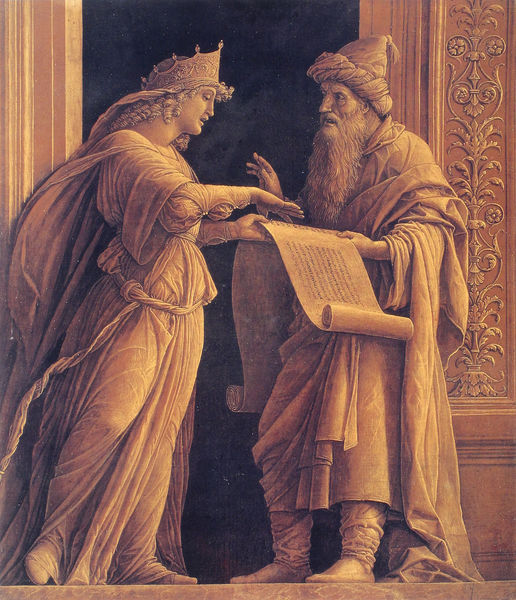
Titel: Eine Sybille und ein Prophet
Künstler: Andrea Mantegna
Institution: Cincinnati, The Cincinnati Art Museum
Schlagwörter: umhang, frau, hut, hüte, kleid, kopfbedeckungen, reden, gespräch, bart, mütze, mützen, gesten, hände, krone, kopfbedeckung, weib, floral, schriftrolle, königin, turban, bärtiger, gestikulieren, streiten, bartträger